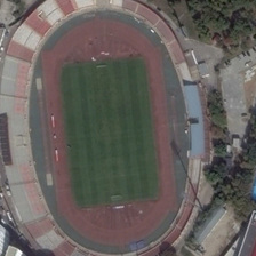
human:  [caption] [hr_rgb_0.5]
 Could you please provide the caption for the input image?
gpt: A tall tree is planted around the playground.

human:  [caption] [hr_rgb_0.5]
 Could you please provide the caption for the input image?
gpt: Many big trees have been planted around the playground.

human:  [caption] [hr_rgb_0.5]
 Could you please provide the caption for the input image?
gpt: There are many densely populated areas of sports.

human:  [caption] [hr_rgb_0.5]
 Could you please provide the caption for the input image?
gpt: There are many densely populated areas around the stadium.

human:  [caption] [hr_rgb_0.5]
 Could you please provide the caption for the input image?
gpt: There are many tall trees planted around the playground.